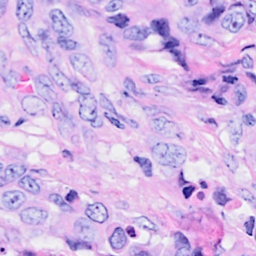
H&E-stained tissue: Breast